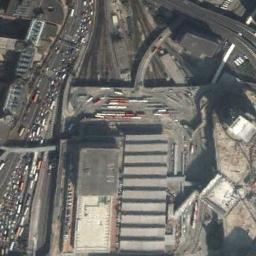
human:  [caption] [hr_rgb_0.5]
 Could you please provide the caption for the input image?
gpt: A well-equipped railway station in a crowded city .

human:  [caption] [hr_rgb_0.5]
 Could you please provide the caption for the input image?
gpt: There are many buildings beside the railway station .

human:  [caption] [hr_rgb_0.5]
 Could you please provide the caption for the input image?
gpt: The railway station has lots of railways, Some facilities and buildings and some roads are next to the railway station .

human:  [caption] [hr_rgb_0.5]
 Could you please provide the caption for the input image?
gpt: The railway station is next to the road and some buildings .

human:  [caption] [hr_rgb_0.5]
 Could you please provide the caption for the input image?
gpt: There are some buildings and many cars beside the railway station .